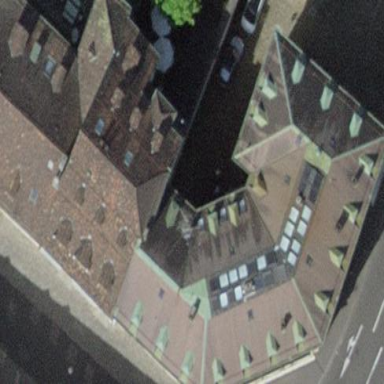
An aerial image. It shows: Office building.